Interaction volume radius: 10 \u00c5
Interaction volume height: 25 \u00c5
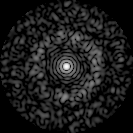
Disorder parameter: 0.8257